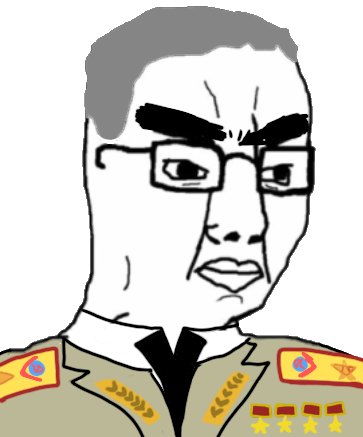
Label: 5_Poljak